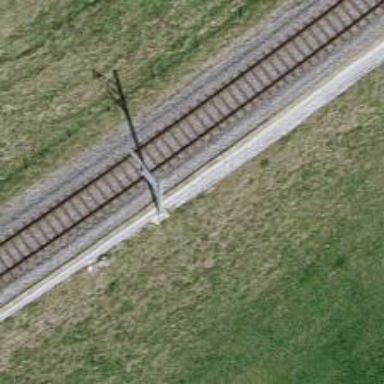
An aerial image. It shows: Single-track electrified railway with contact line.